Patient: sex M, age 60
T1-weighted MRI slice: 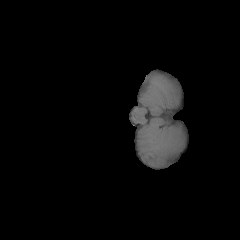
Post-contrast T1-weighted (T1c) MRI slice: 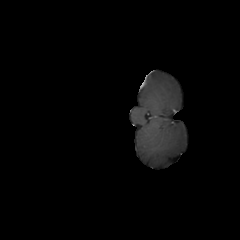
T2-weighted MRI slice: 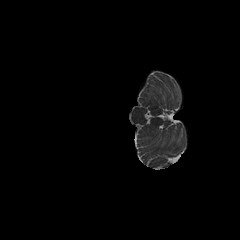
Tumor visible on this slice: no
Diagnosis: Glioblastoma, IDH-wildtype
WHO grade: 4